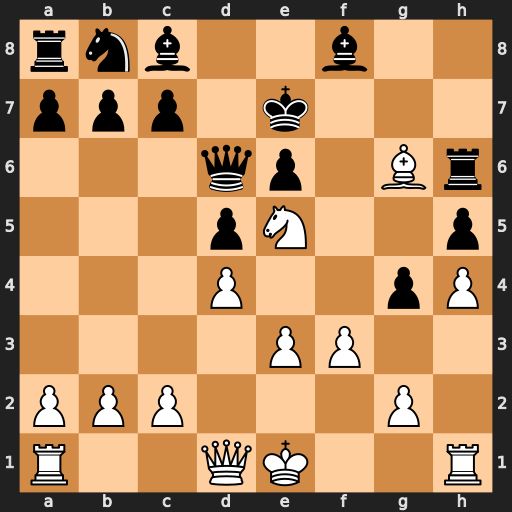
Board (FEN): rnb2b2/ppp1k3/3qp1Br/3pN2p/3P2pP/4PP2/PPP3P1/R2QK2R
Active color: w
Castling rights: KQ
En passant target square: -
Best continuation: fxg4 Nc6 Qf3